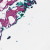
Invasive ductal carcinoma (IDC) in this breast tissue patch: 0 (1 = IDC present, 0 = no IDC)